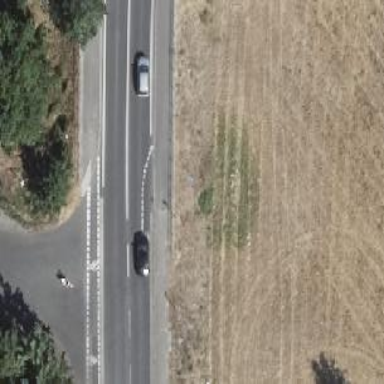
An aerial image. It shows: Asphalt cycleway.